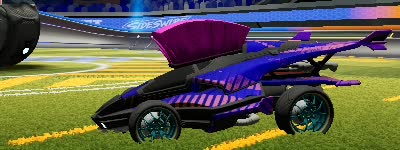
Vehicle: aftershock